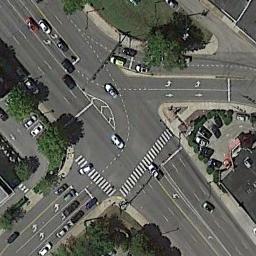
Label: intersection